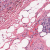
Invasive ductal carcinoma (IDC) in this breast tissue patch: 1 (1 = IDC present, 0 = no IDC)